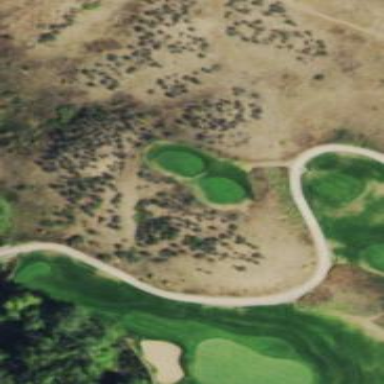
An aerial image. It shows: Area with grass landuse and grass surface. This part of the golf course is considered rough.